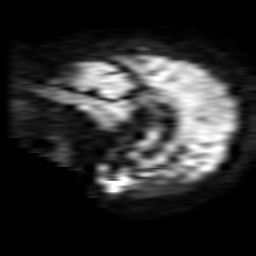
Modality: TRACE
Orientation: sagittal
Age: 81
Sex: female
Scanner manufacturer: philips
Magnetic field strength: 1.5 T
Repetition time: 4.82 s
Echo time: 0.07764 s